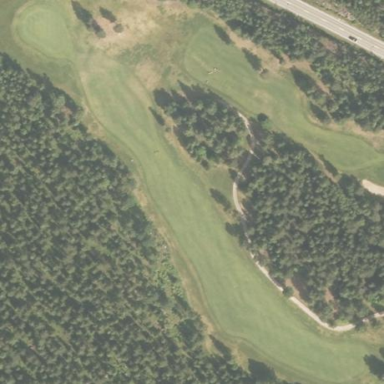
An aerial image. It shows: Golf fairway surrounded by grass.